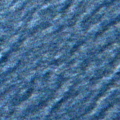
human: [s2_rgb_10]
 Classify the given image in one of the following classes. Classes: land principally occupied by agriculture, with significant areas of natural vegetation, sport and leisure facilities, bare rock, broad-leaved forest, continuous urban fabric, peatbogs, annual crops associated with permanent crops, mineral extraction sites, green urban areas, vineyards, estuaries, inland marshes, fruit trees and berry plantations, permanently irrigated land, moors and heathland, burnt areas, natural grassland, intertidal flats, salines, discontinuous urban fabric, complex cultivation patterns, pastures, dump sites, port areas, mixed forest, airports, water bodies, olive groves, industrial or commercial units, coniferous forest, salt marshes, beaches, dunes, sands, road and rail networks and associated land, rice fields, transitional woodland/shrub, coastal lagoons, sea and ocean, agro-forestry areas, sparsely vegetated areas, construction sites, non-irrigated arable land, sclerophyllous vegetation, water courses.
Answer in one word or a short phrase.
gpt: sea and ocean